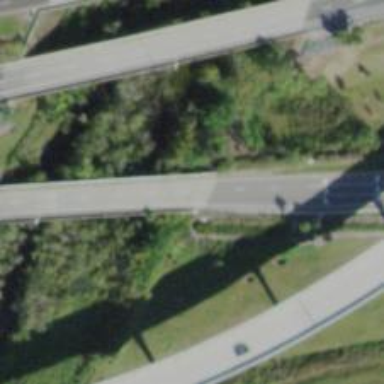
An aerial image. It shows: Bridge on motorway link with diamond junction.